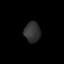
Tissue: lung
Cell type: T cells
Senescence score: 0.1813
Nuclear area (px): 321
Mean DAPI intensity: 49.576